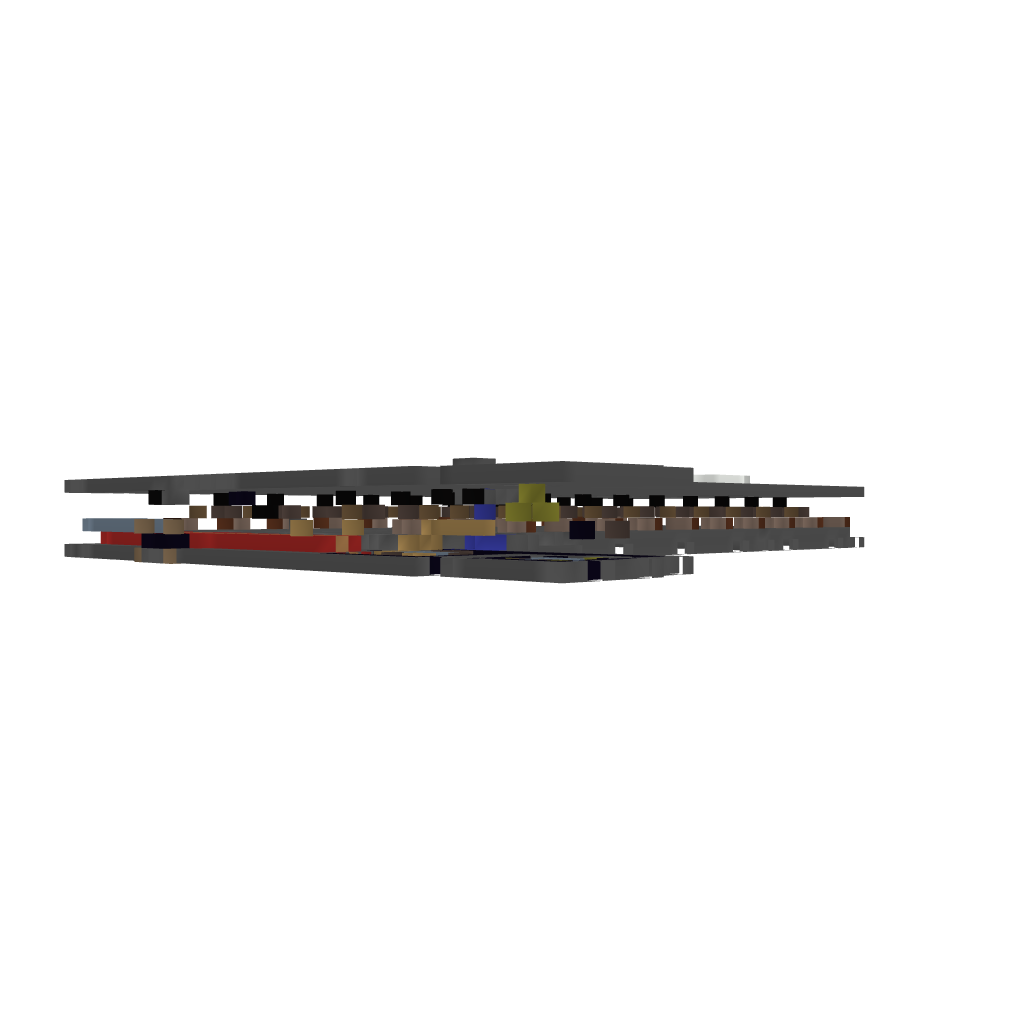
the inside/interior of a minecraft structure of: Big jail 24 cells